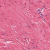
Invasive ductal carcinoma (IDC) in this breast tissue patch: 0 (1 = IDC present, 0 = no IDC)